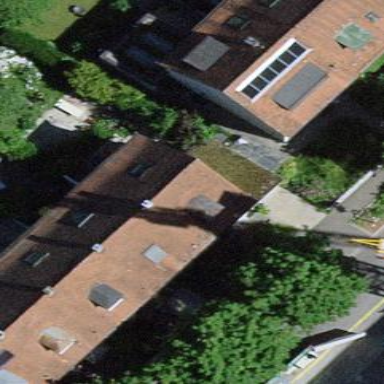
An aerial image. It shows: Terrace building.